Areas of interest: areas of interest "Xian Xing Sports Tennis Center"
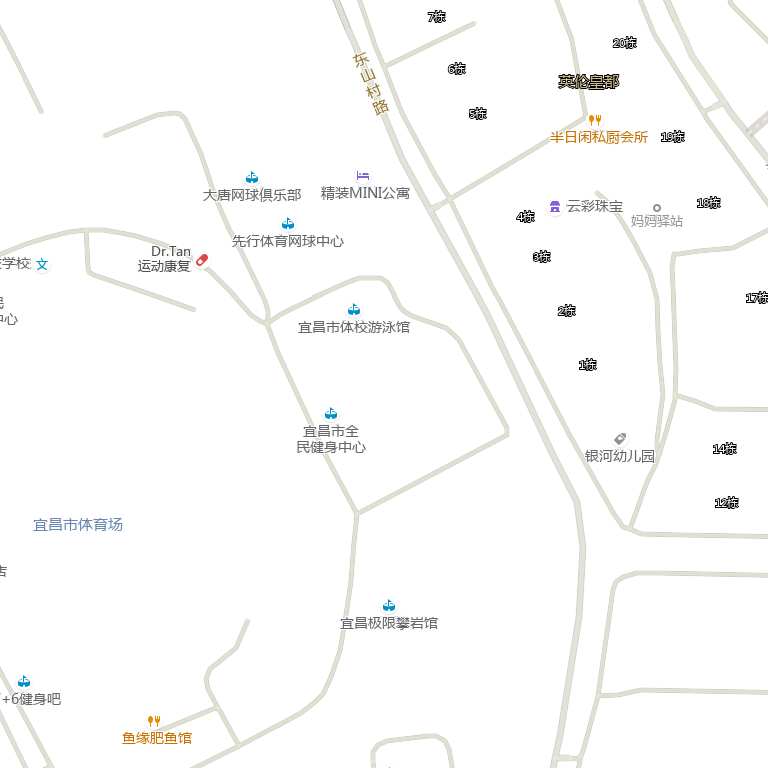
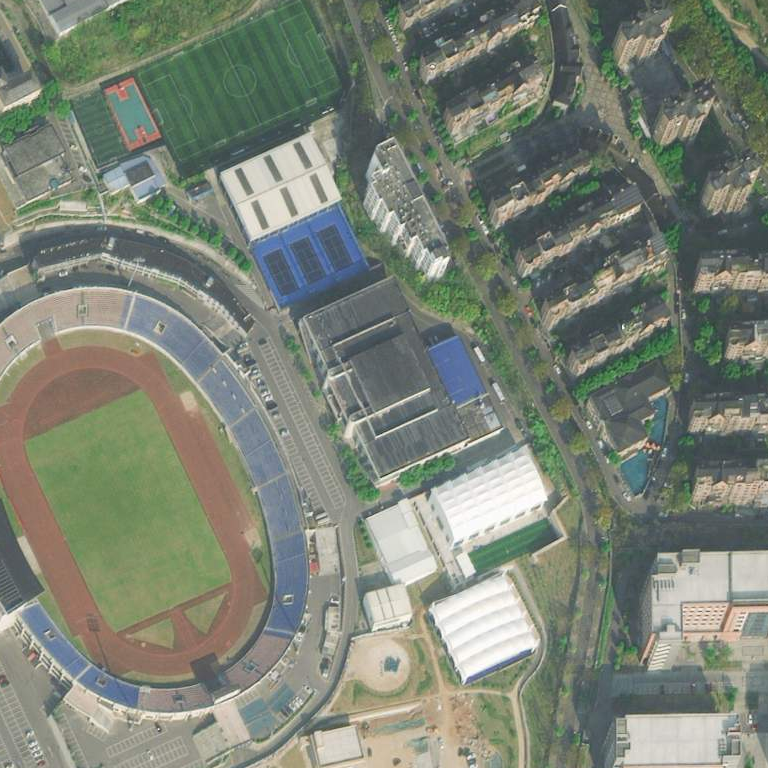